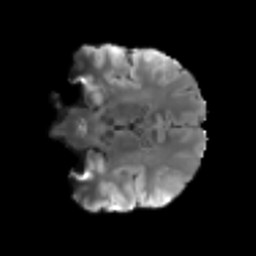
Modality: T2w
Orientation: coronal
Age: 35
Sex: male
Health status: healthy
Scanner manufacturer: siemens
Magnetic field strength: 3 T
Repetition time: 3.6 s
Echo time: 0.092 s